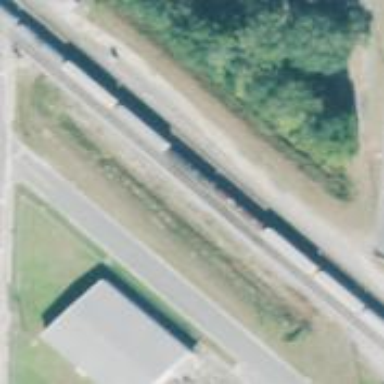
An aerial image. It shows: Railway siding with rails.